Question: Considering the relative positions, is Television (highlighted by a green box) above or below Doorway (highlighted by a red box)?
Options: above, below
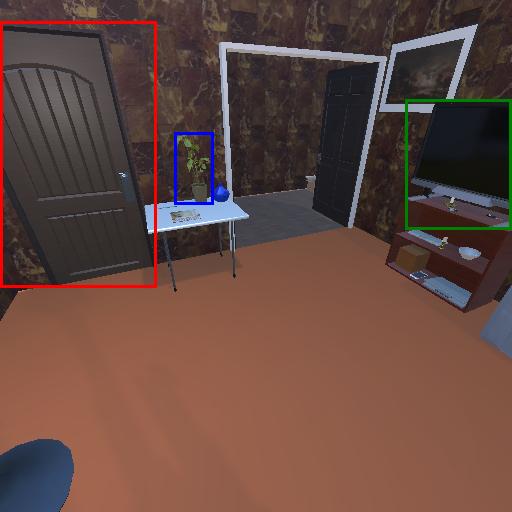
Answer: above